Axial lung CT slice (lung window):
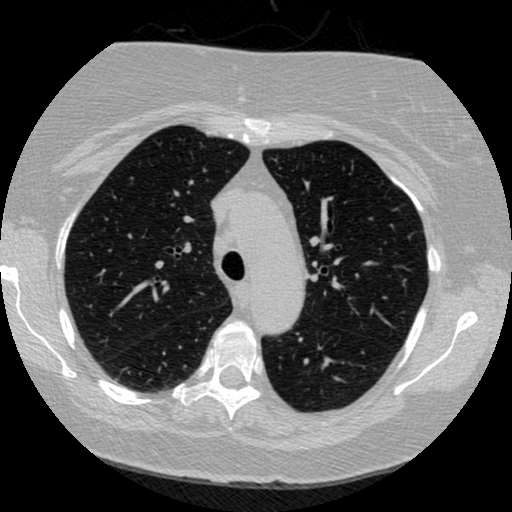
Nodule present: no